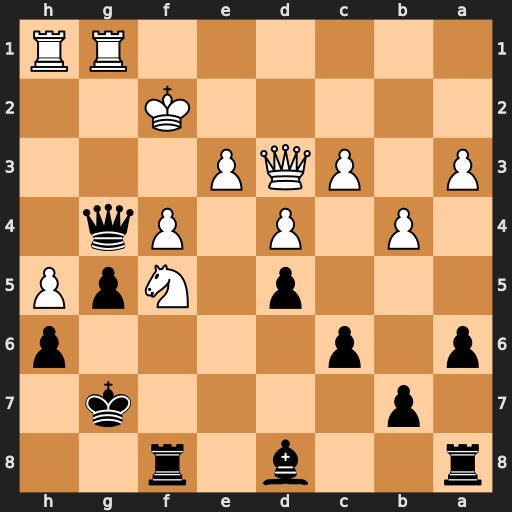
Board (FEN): r2b1r2/1p4k1/p1p4p/3p1NpP/1P1P1Pq1/P1PQP3/5K2/6RR
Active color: b
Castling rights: -
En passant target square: -
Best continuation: Qxf5 Qxf5 Rxf5